Question: ### Example App
Main Task is:- Single image to grid images(Split single image into multiple images) get Any Solution and any source if available then added to reply.

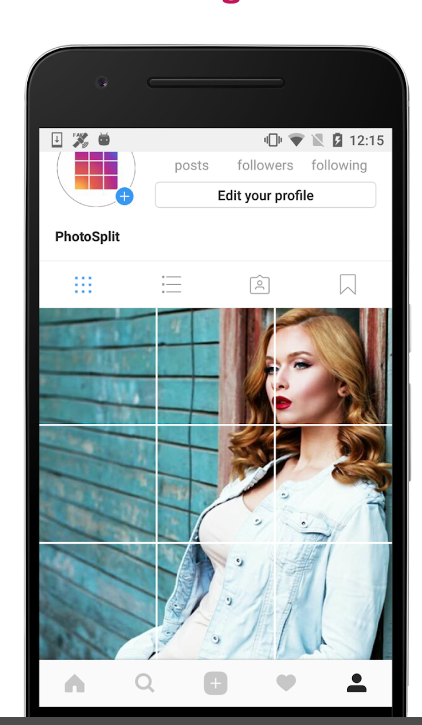
Answer: You can use the image package
<URL>
Then taking the reference of the width of the image you can split it into 9 blocks diving it by 3. Then convert the list to image again
'''
import 'package:flutter/material.dart';
import 'dart:typed_data';
import 'package:flutter/services.dart';
import 'package:image/image.dart' as img;
void main() async {
runApp(const MyApp());
}
class MyApp extends StatelessWidget {
const MyApp({Key? key}) : super(key: key);
@override
Widget build(BuildContext context) {
return MaterialApp(home: ImageSplitter());
}
}
class ImageSplitter extends StatefulWidget {
const ImageSplitter({Key? key}) : super(key: key);
@override
State<ImageSplitter> createState() => _ImageSplitterState();
}
class _ImageSplitterState extends State<ImageSplitter> {
List imageList = [];
@override
Widget build(BuildContext context) {
return Scaffold(
body: Center(
child: Column(
mainAxisAlignment: MainAxisAlignment.center,
children: [
MaterialButton(
child: Text("Convert"),
onPressed: () async {
String imageUrl =
"https://play-lh.googleusercontent.com/3jwl-Nx7p2AuC64DHHZN3tTbMtpgPWQGHsVZmgDcFWRQoKkXg0n8g2P8DuYT4Ck5wUtk";
Uint8List bytes = (await NetworkAssetBundle(Uri.parse(imageUrl))
.load(imageUrl))
.buffer
.asUint8List();
imageList = splitImage(bytes);
setState(() {});
},
),
Wrap(
children: List.generate(
imageList.length,
(index) => Container(
width: MediaQuery.of(context).size.width / 4,
margin: EdgeInsets.all(5),
child: imageList[index])),
)
],
),
),
);
}
}
List splitImage(List<int> input) {
// convert image to image from image package
img.Image? image = img.decodeImage(input);
int x = 0, y = 0;
int width = (image!.width / 3).round();
int height = (image.height / 3).round();
// split image to parts
List<img.Image> parts = [];
for (int i = 0; i < 3; i++) {
for (int j = 0; j < 3; j++) {
parts.add(img.copyCrop(image, x, y, width, height));
x += width;
}
x = 0;
y += height;
}
// convert image from image package to Image Widget to display
List _imageList = [];
for (var singlePart in parts) {
_imageList.add(Image.memory(img.encodeCur(singlePart) as Uint8List));
}
return _imageList;
}
'''
<URL>